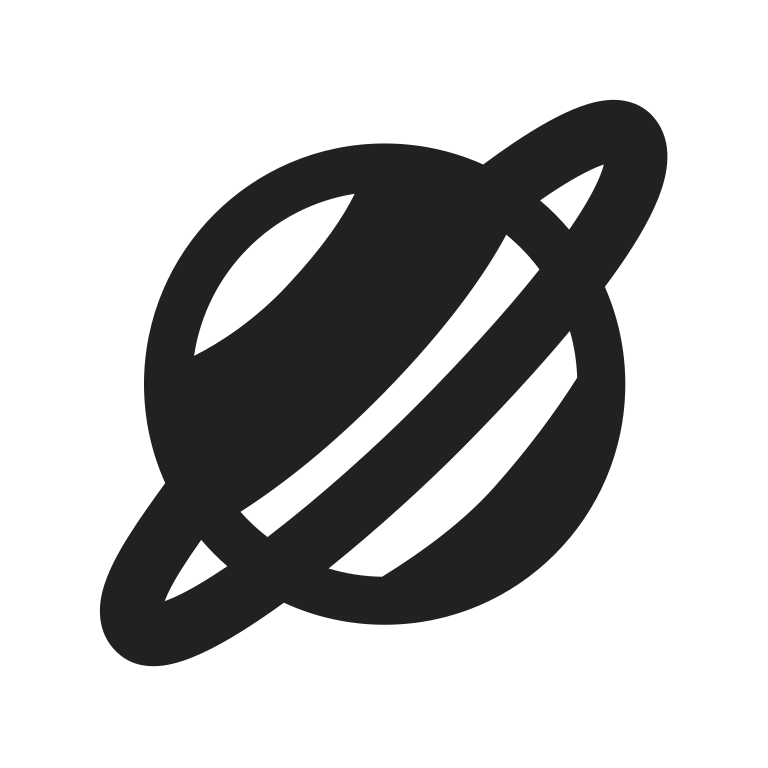
ringed planet high contrast